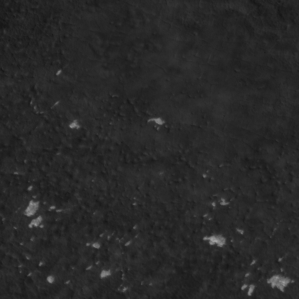
Label: non_frost